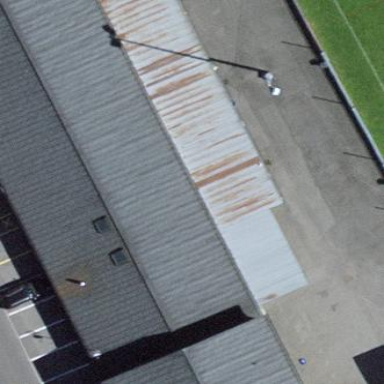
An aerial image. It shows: View of roof of building.